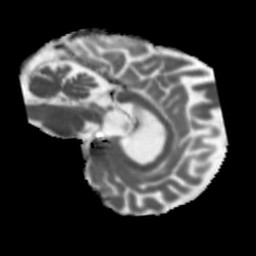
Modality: MD
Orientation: sagittal
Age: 75
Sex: male
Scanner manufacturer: siemens
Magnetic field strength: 3 T
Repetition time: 5.47 s
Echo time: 0.0854 s